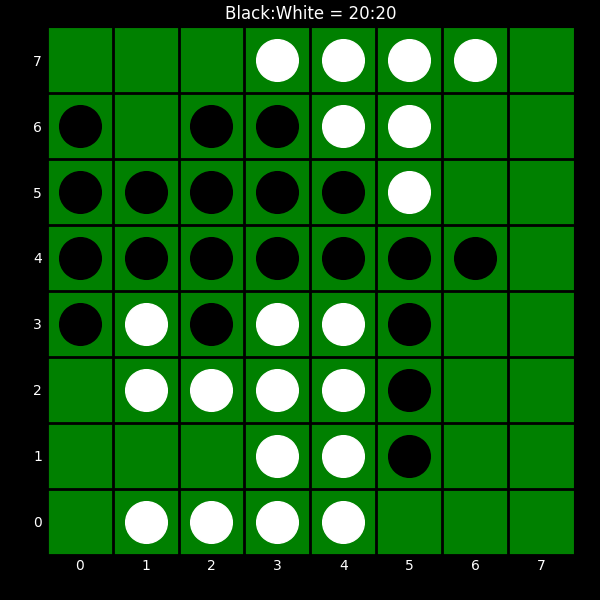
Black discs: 20
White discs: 20